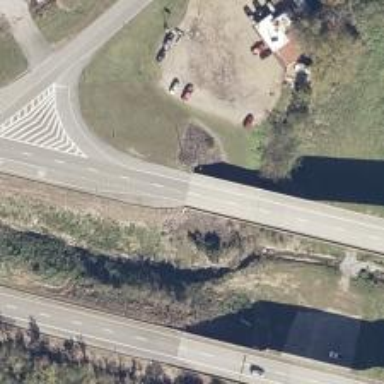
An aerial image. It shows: Primary highway bridge with dual carriageways.